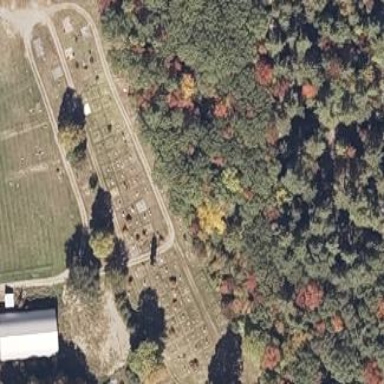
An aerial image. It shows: Cemetery.